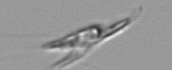
Label: Chrysochromulina_lanceolata